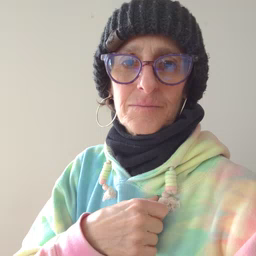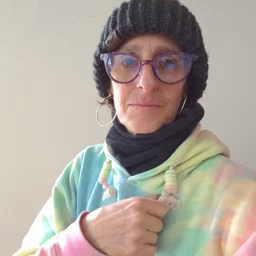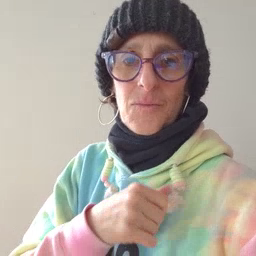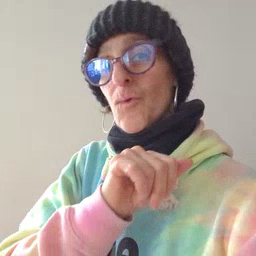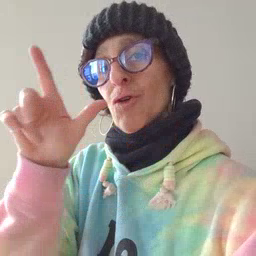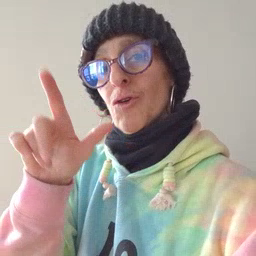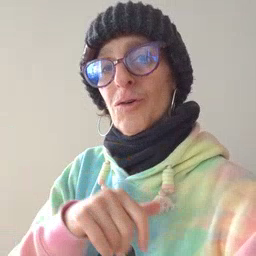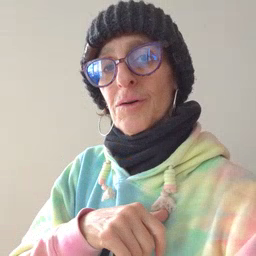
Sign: all